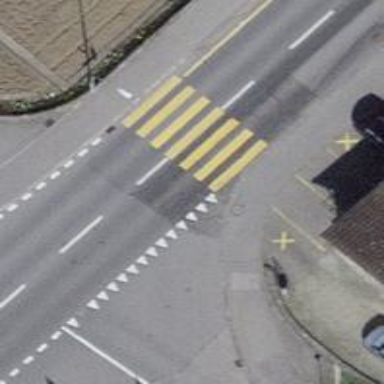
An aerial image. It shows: Kerb barrier.